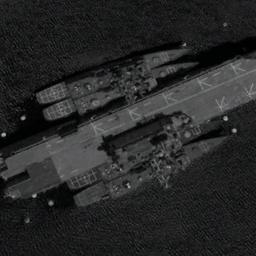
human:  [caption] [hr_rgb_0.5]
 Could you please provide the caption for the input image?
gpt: Four iron cyan ships and an aircraft carrier parked on the blue sea .

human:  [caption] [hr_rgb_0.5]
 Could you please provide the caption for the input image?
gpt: Several ships are docked at the dock and the water is deep blue .

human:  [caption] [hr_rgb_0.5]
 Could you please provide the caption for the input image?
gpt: There are many ships of different shapes and sizes at sea .

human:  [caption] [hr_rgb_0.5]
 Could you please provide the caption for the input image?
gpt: There are three ships in the black water .

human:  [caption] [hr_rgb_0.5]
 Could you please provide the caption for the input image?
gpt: There are four black ships at the harbor .